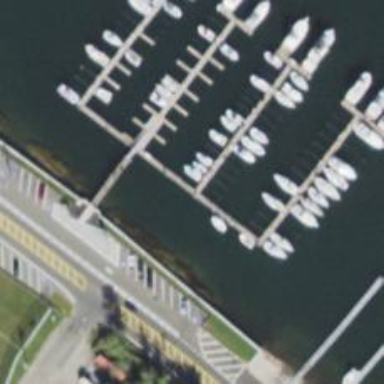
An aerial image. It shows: Pier made for paths.